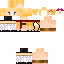
A male human skin with medium skin, wearing blonde long hair dressed in a blue hoodie and black pants, featuring a closed mouth.